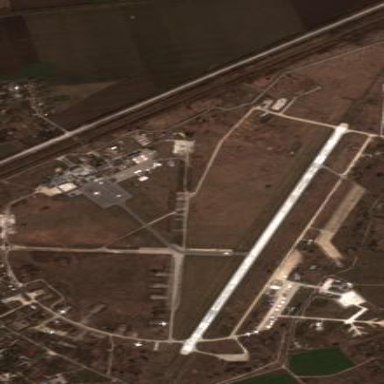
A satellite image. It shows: International aerodrome airport.